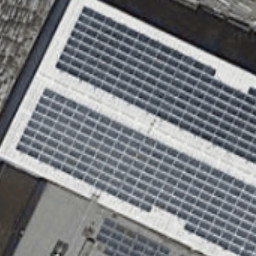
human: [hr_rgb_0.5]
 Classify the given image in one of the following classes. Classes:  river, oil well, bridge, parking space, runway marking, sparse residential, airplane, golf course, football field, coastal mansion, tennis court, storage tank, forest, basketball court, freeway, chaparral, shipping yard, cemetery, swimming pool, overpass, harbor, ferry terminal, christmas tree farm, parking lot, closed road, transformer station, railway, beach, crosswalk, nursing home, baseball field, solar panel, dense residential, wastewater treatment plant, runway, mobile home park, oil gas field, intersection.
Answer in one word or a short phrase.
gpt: solar panel